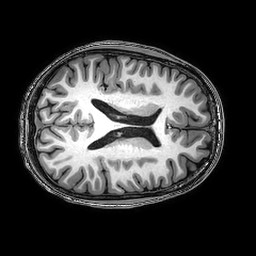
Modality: T1w
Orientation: axial
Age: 24
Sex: male
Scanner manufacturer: philips
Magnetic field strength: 3 T
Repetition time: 0.008341 s
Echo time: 0.00384 s